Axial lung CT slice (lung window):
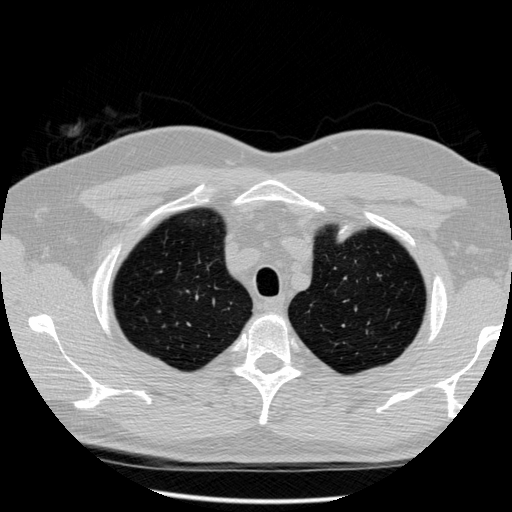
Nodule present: no